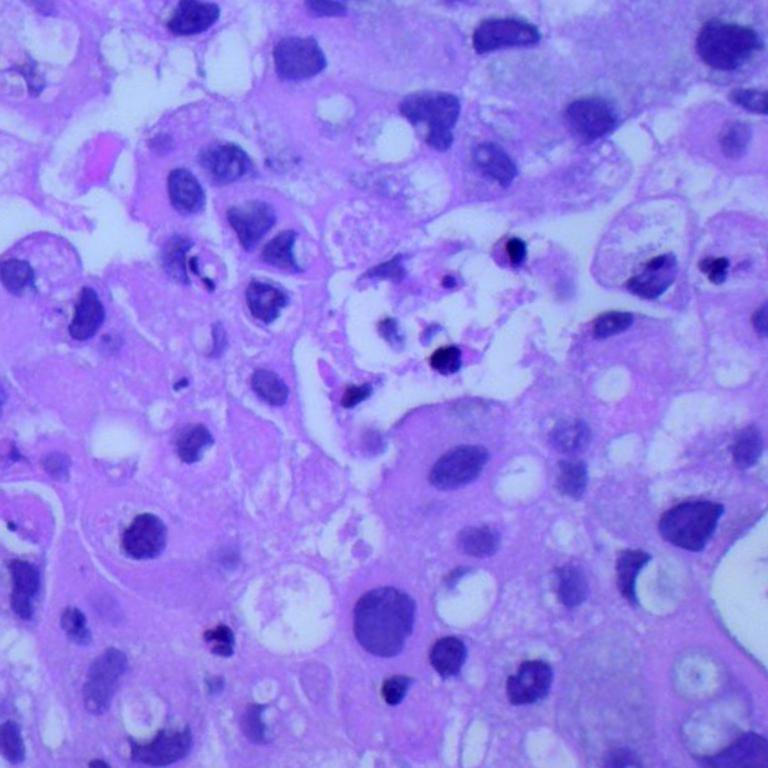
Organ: lung
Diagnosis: adenocarcinomas